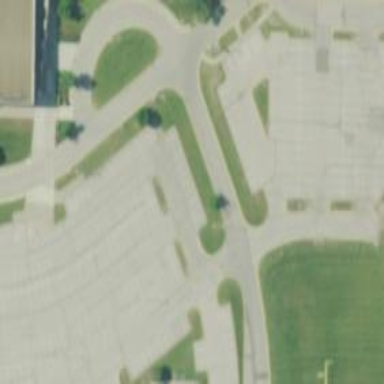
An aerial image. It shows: Parking area.